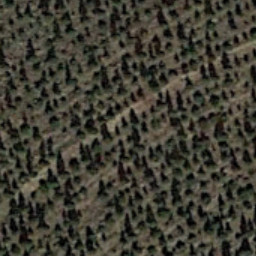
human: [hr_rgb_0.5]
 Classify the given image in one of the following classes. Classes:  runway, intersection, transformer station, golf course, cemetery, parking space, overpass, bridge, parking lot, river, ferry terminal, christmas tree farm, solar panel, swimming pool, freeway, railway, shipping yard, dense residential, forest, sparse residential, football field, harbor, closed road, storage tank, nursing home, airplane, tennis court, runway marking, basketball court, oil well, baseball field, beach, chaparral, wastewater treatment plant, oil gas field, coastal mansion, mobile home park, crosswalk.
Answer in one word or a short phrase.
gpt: christmas tree farm